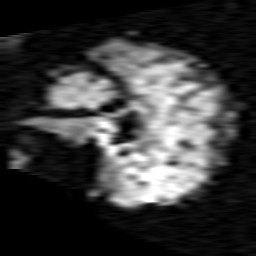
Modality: TRACE
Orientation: sagittal
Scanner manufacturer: siemens
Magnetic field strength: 1.5 T
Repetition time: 16.8 s
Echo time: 0.119 s